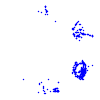
Particle: proton